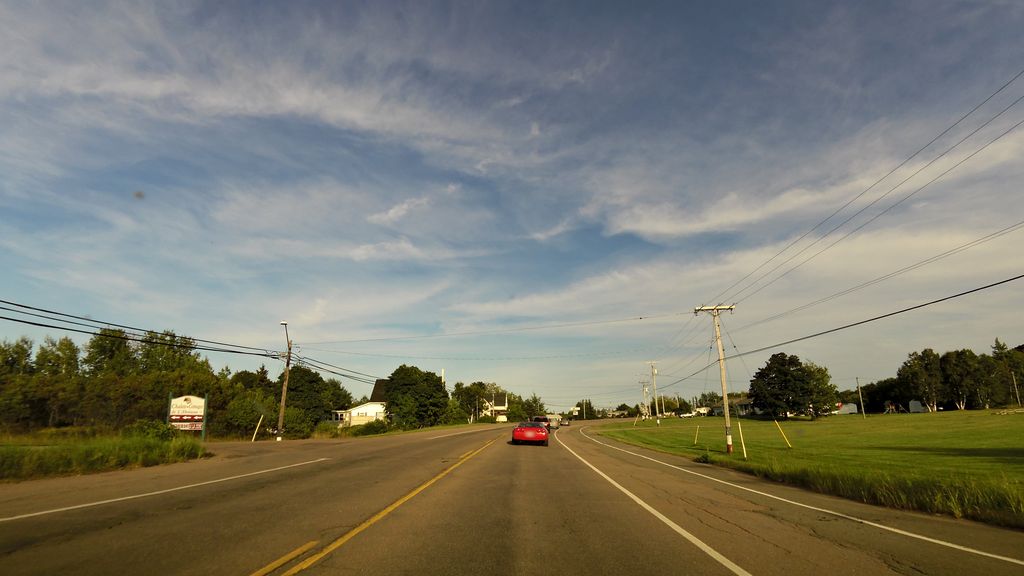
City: charlottetown